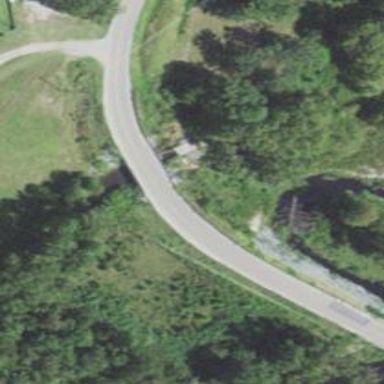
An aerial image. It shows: Residential road with bridge.